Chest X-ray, PA view. Patient: 55 years old, sex M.
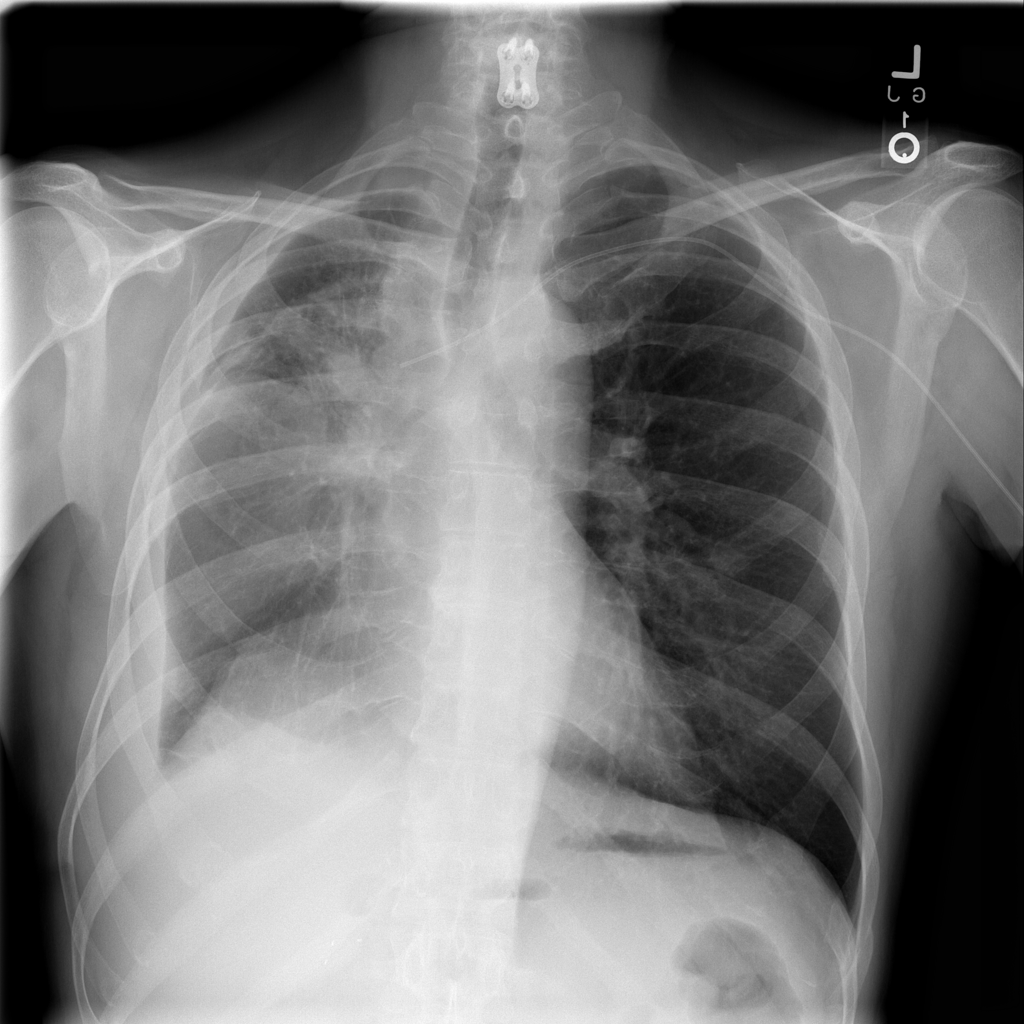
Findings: Effusion, Pneumonia